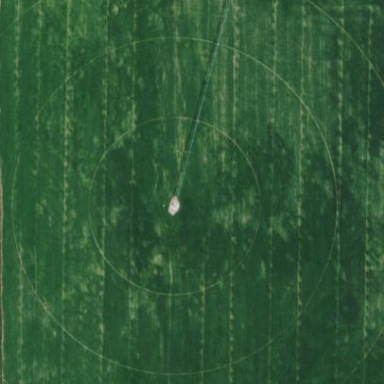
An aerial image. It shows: Farmland with pivot irrigation system.